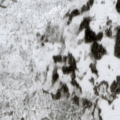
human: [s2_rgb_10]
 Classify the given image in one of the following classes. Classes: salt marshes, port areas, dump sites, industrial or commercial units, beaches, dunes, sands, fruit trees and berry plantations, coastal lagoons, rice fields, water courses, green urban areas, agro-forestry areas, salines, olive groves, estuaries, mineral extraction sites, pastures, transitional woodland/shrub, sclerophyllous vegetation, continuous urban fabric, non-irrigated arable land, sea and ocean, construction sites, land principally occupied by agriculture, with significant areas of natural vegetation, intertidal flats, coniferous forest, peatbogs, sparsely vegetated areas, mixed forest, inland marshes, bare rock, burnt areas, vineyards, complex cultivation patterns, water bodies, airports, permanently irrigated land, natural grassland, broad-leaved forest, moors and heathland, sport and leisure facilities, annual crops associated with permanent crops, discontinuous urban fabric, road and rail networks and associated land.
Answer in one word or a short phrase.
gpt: coniferous forest, transitional woodland/shrub, peatbogs